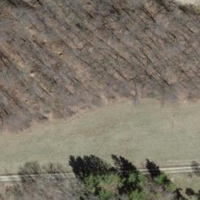
EUNIS habitat code: 41
Species observed at this site:
Pholidoptera griseoaptera
Phaneroptera falcata
Anacamptis pyramidalis
Vincetoxicum hirundinaria
Euplagia quadripunctaria
Nemobius sylvestris